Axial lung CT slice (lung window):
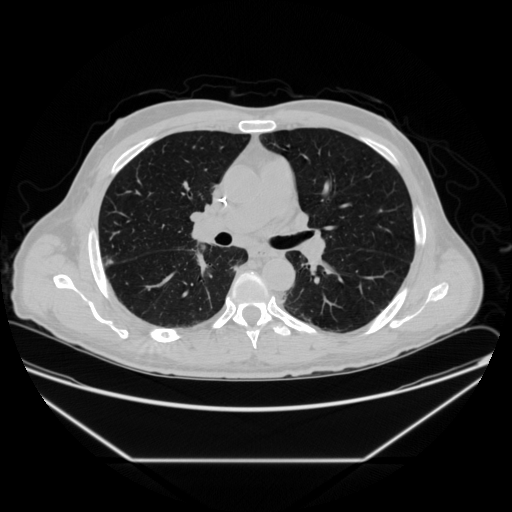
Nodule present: yes
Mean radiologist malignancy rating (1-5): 3